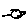
Label: bird